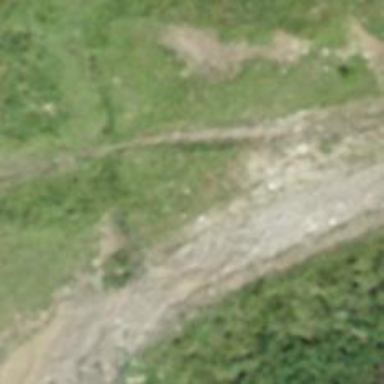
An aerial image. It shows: Path on the ground.